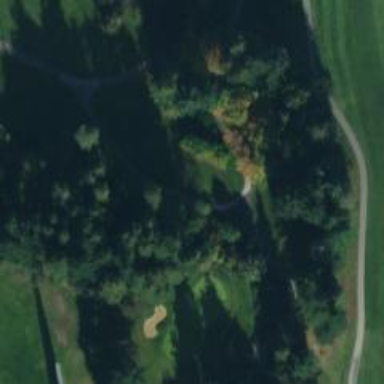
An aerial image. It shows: Service road designated as golf cart path.